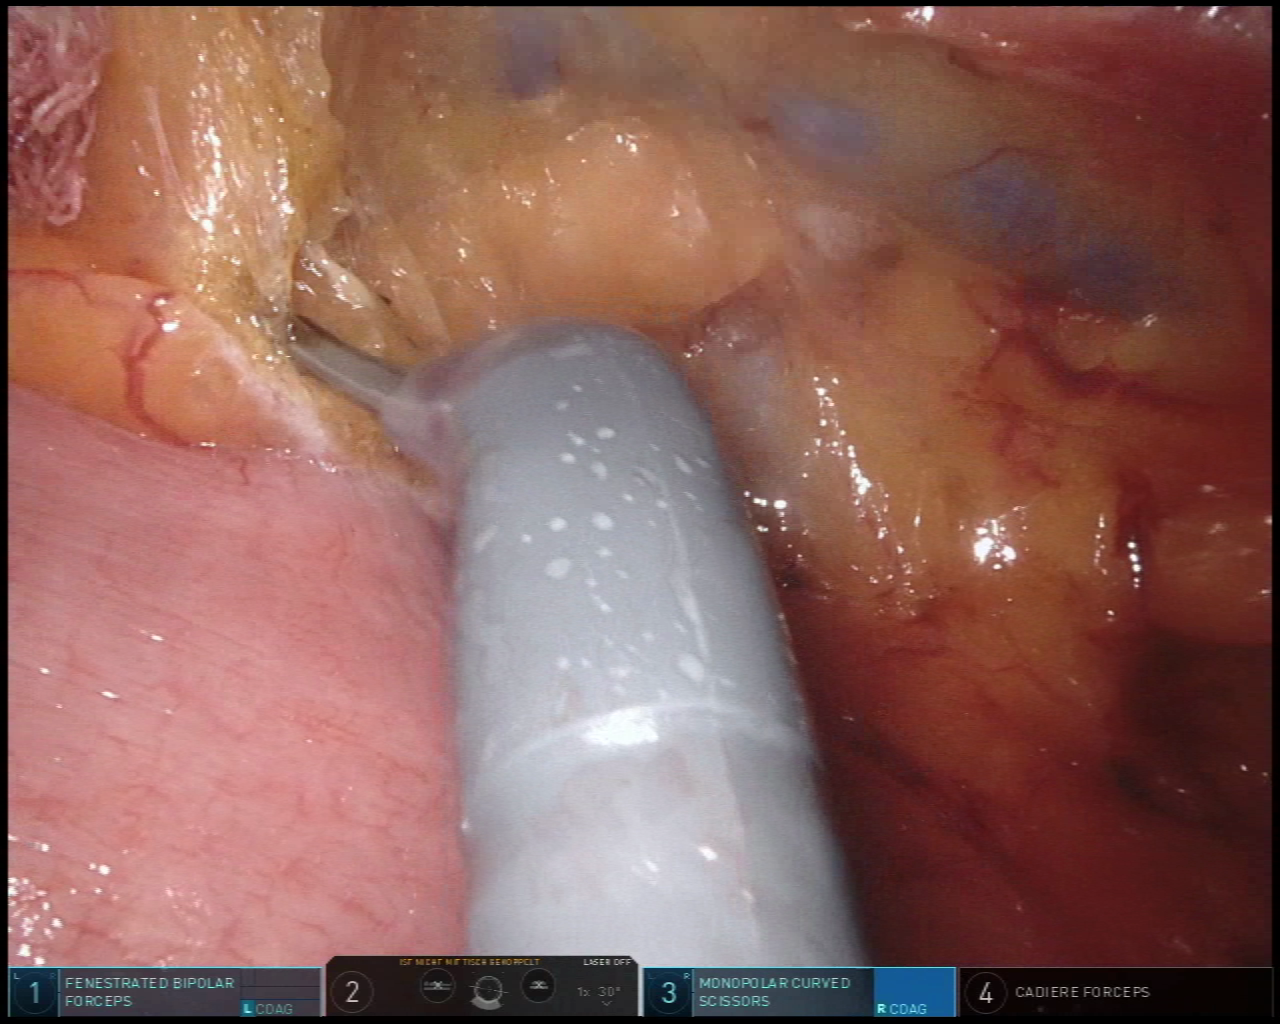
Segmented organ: intestinal_veins
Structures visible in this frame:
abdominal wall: no
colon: no
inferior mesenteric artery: no
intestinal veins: yes
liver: no
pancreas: no
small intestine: yes
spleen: no
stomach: no
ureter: no
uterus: no
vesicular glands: no